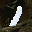
Label: 1